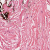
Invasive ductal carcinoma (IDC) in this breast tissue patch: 0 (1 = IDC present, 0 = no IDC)